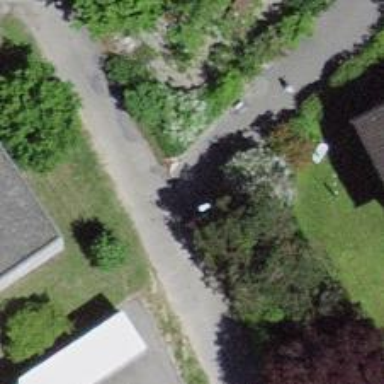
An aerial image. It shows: Bollard barrier.